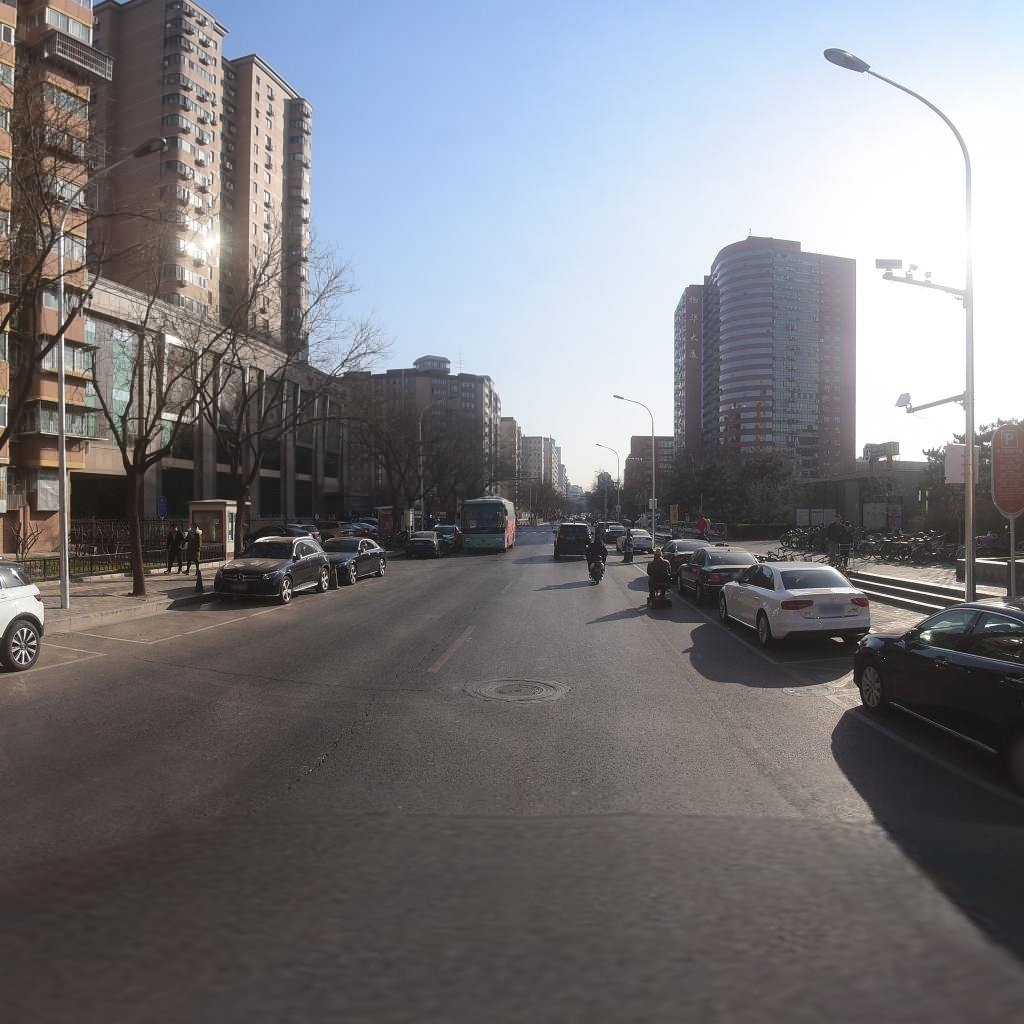
Region: Xicheng
Road damage annotations: transverse crack, manhole cover, longitudinal crack